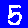
Digit: 5